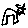
Label: cat